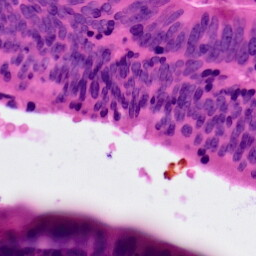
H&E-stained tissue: Colon